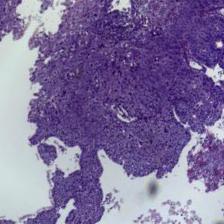
Diagnosis: OSCC